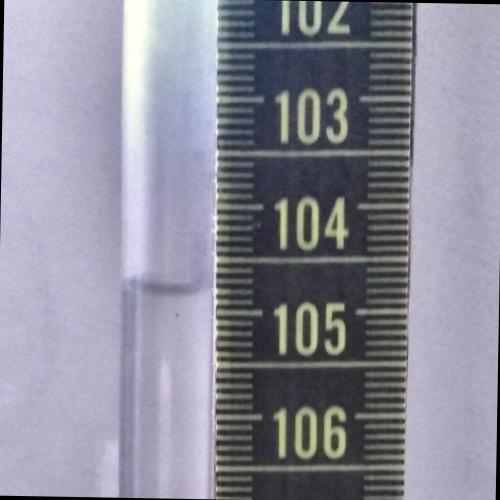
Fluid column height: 104.8 cm